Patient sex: M
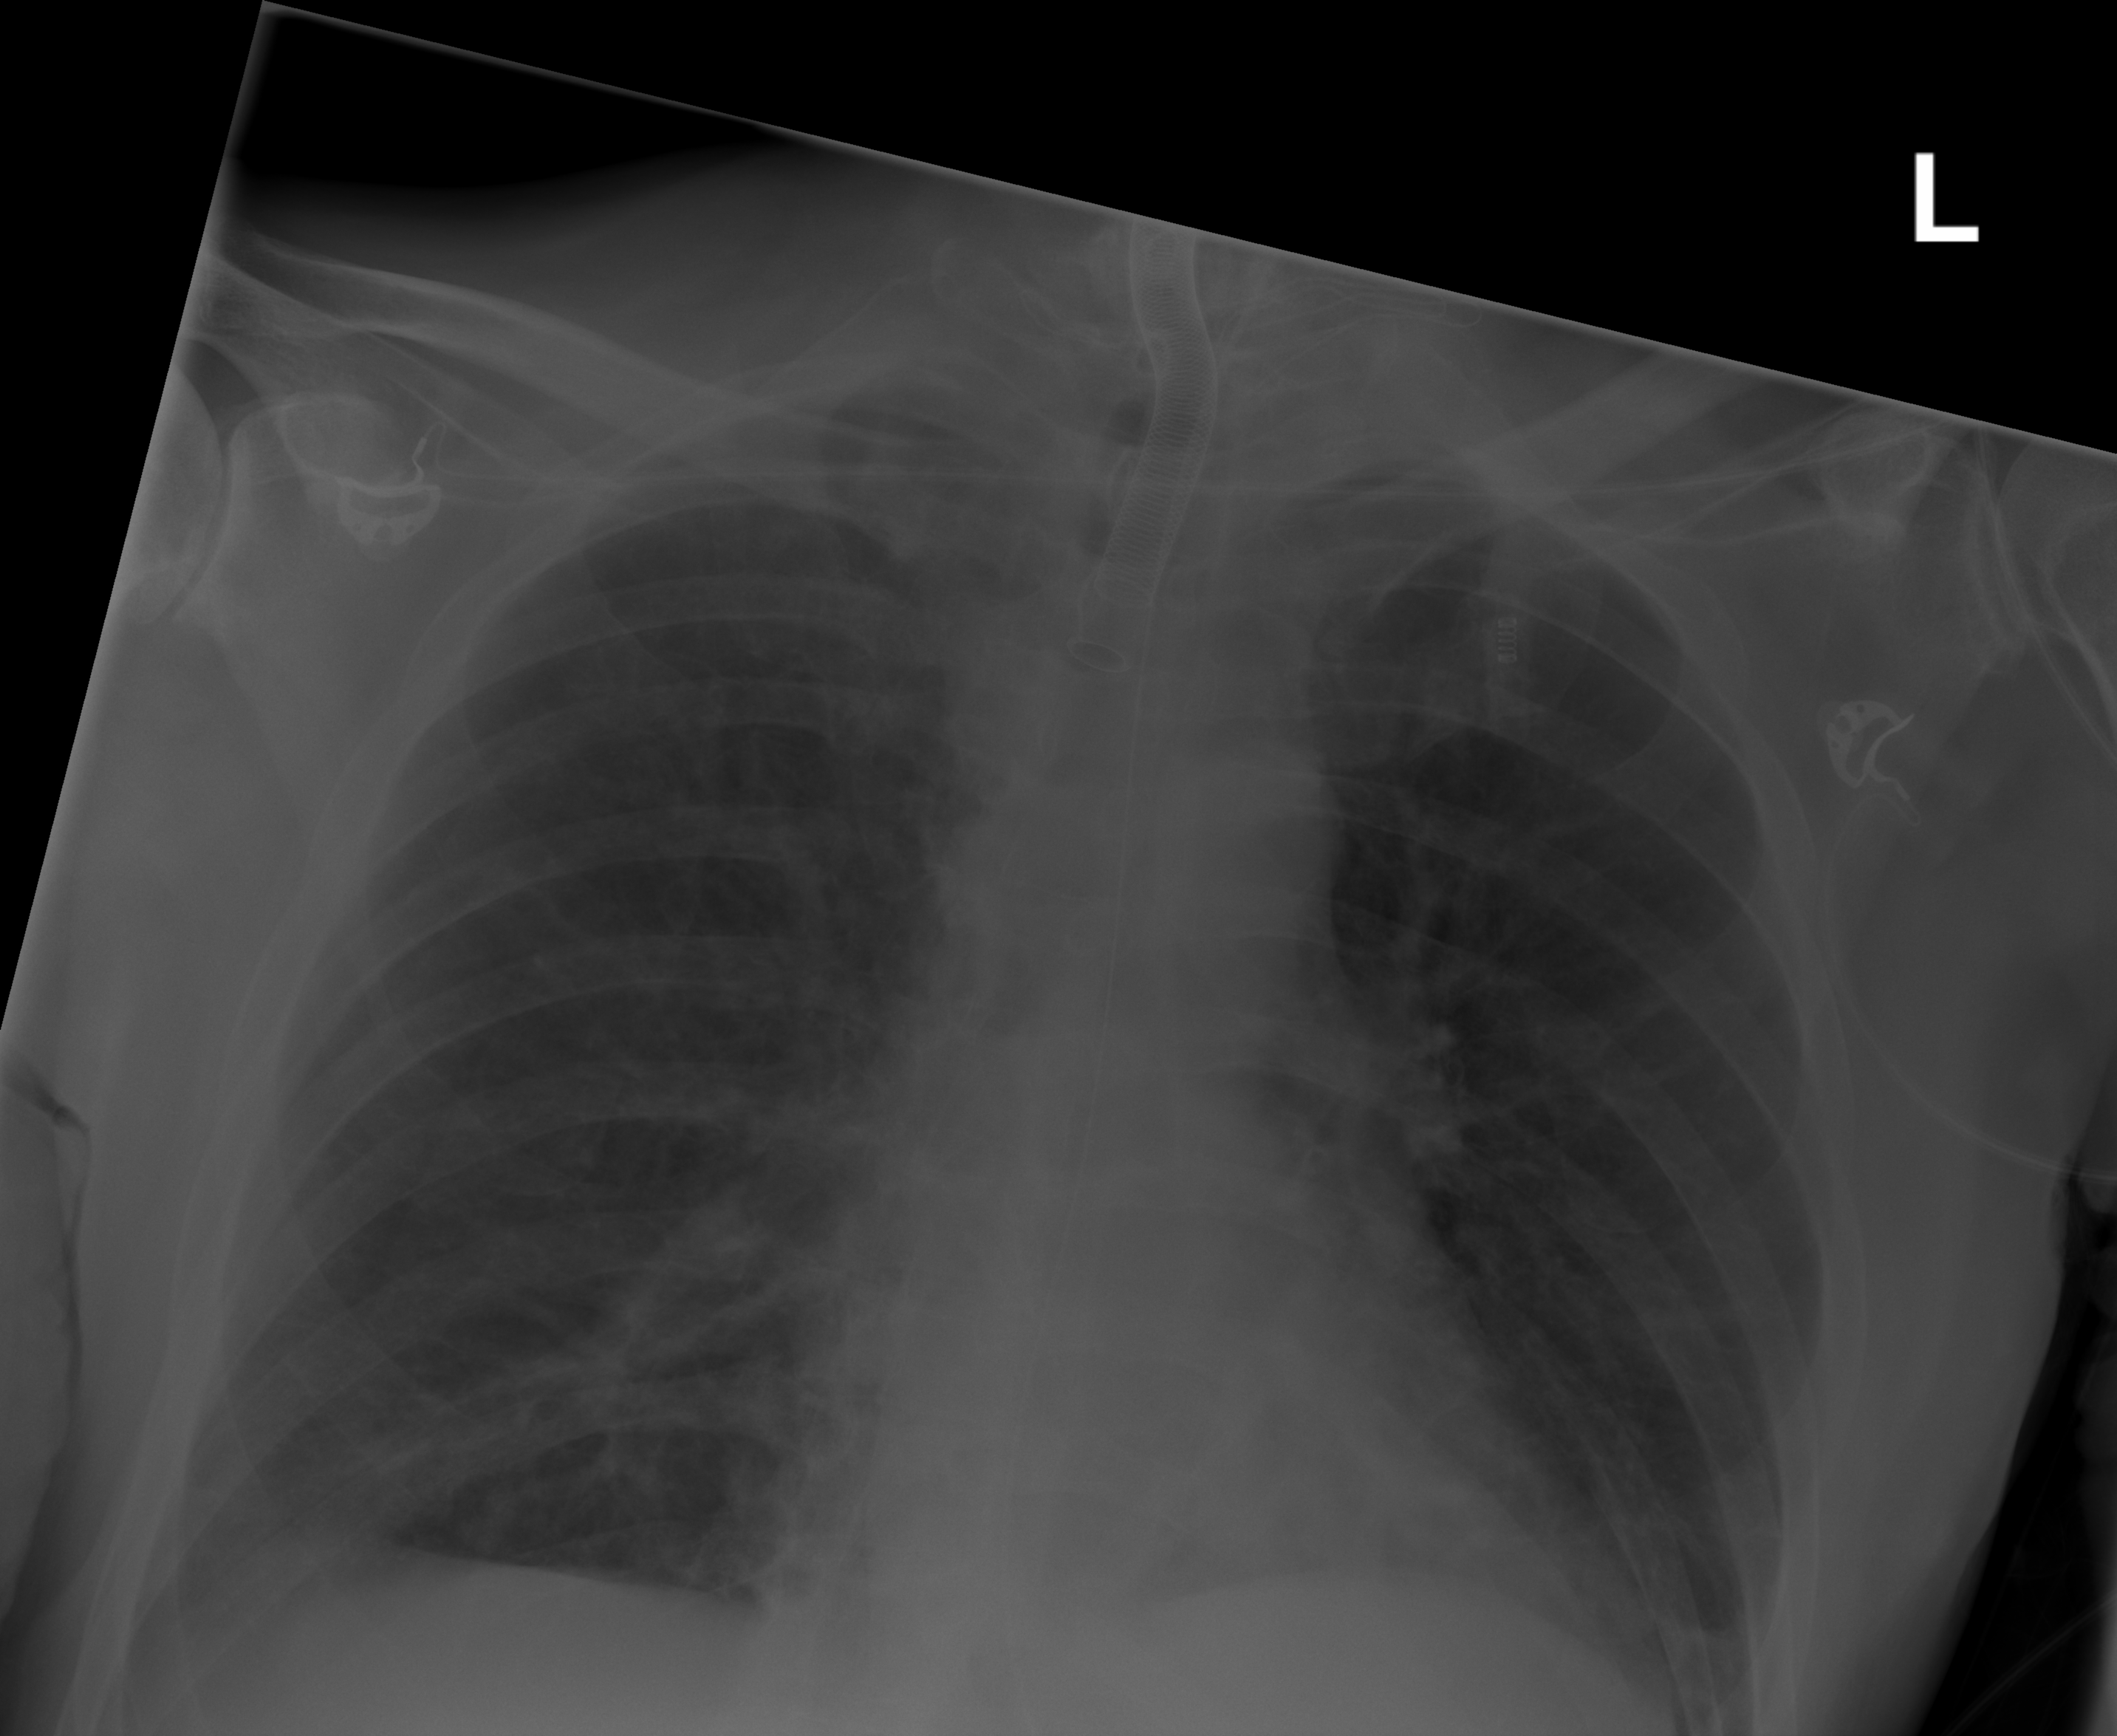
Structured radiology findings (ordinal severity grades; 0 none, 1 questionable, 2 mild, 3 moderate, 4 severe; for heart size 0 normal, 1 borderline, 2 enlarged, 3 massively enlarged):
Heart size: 0
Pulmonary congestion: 1
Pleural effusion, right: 0
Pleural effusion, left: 0
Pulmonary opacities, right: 0
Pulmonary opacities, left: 0
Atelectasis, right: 2
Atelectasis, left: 2